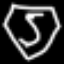
Label: diamond